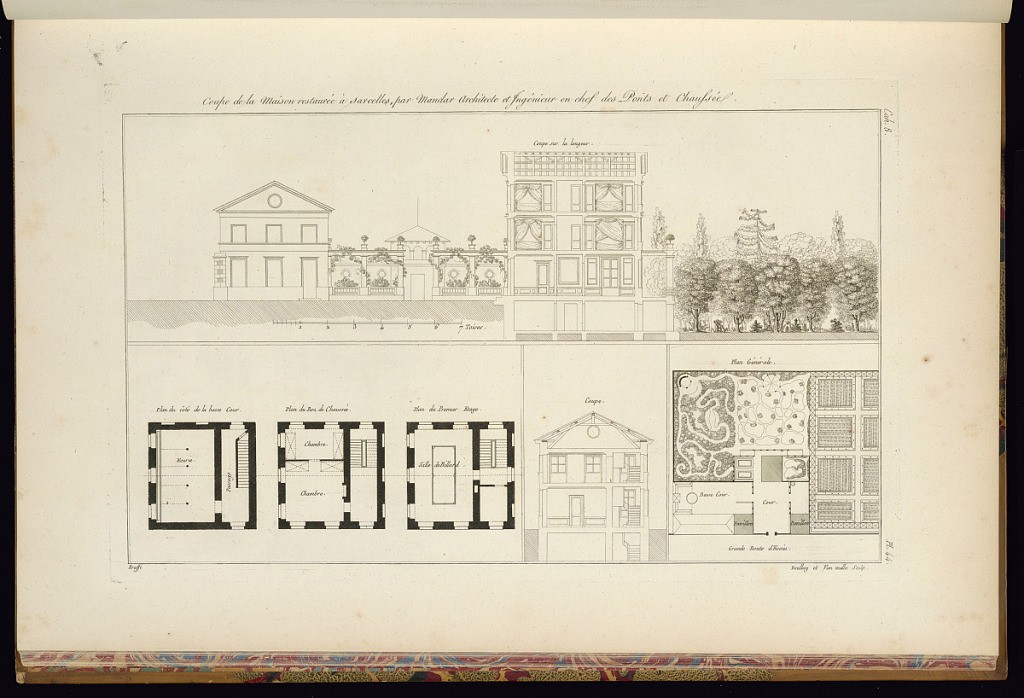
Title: Coupe de la Maison restaurée à Sarcelles, par Mandar Architecte et Ingénieur en chef des Ponts et Chaussée
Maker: Jean-Charles Krafft, French, 1764 - 1833
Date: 1812
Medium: Etching and engraving on paper
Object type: Print
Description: An architectural print illustrating two sectional views of both the interiors and exteriors of a country house along with three floor plans, and a general plan view of the house within its garden landscape.  The plate is titled, numbered, and signed.